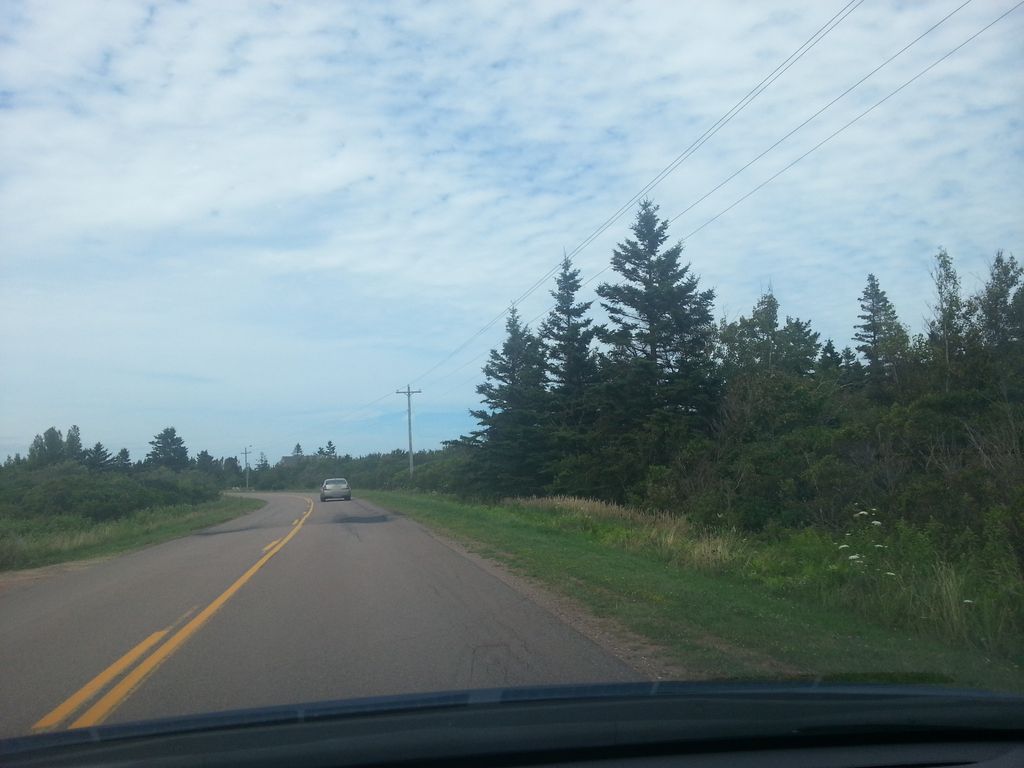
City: charlottetown